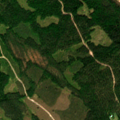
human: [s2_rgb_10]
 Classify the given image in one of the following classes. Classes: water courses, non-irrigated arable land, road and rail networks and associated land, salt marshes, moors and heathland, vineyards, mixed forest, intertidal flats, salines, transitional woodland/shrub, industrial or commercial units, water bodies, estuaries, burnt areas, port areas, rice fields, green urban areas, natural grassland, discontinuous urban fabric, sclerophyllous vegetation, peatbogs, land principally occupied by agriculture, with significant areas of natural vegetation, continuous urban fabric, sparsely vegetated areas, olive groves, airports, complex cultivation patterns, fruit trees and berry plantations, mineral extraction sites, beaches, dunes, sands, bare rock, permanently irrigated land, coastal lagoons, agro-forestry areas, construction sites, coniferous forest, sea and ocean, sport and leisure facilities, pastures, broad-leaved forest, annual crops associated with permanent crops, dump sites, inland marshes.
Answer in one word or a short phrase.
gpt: coniferous forest, mixed forest, transitional woodland/shrub